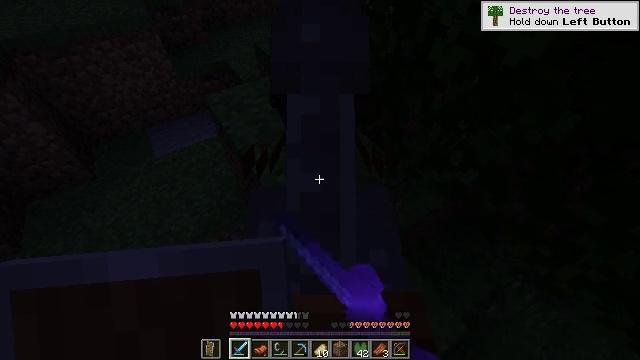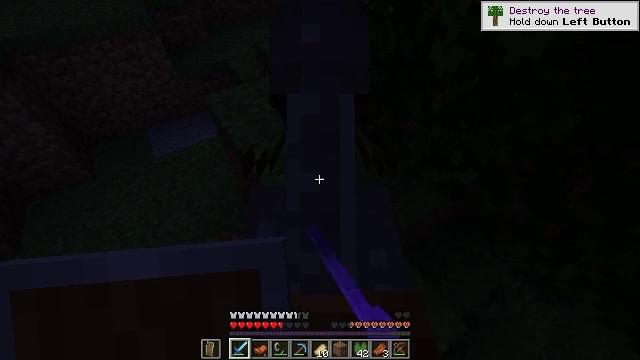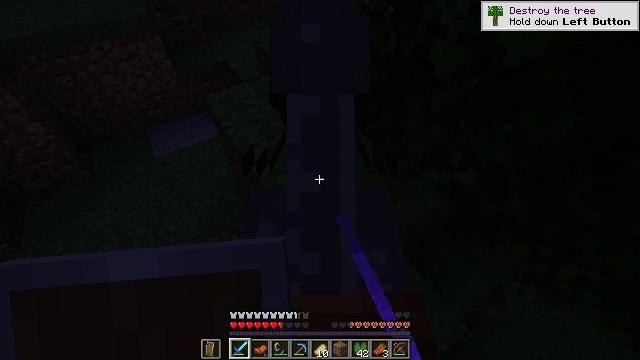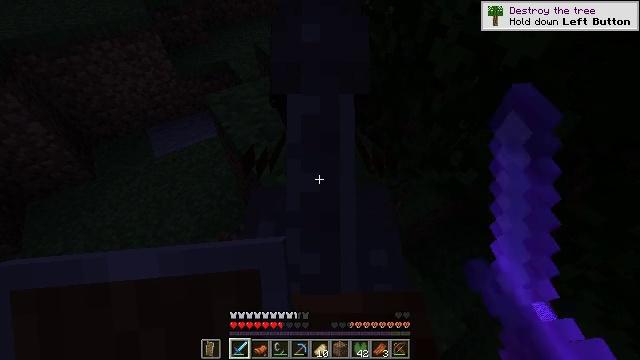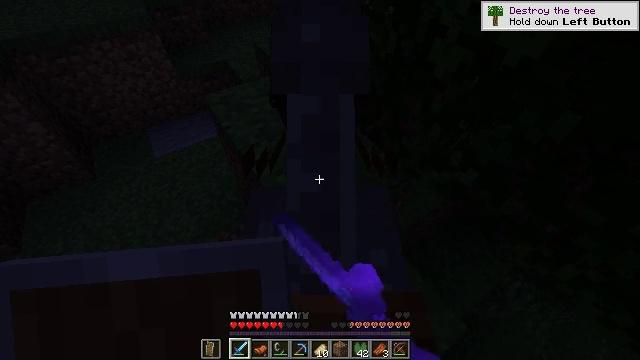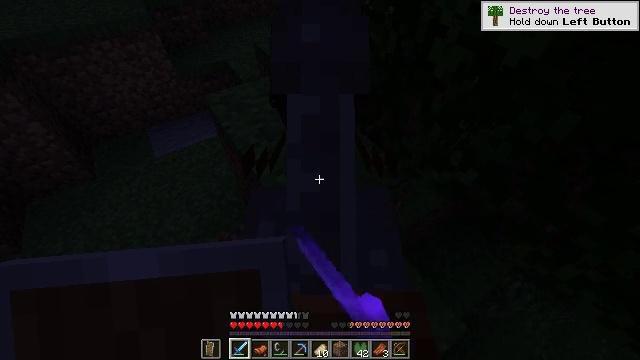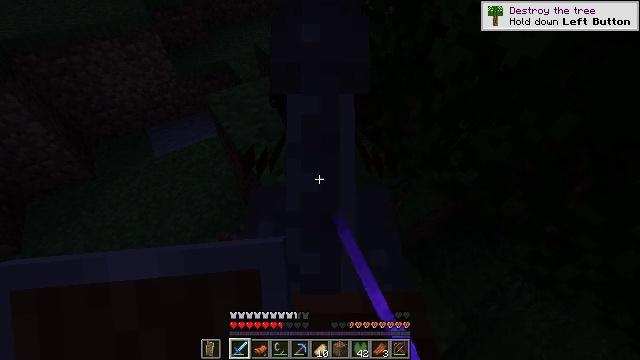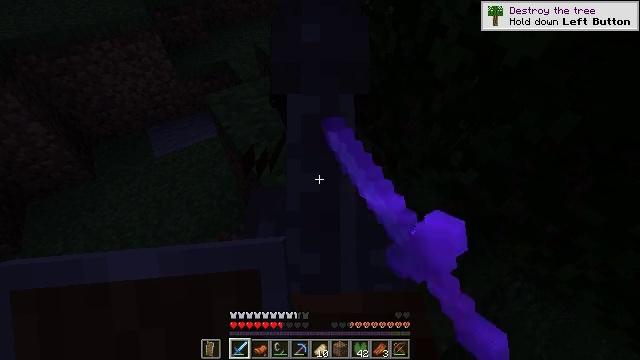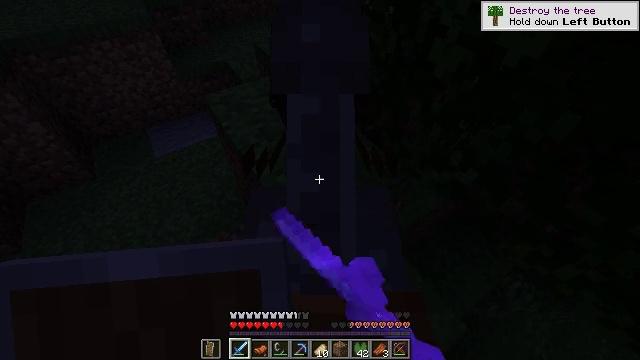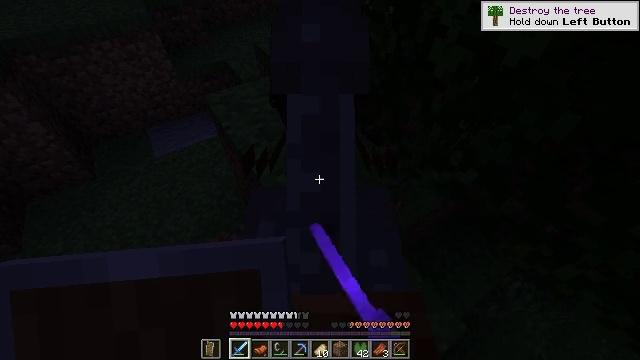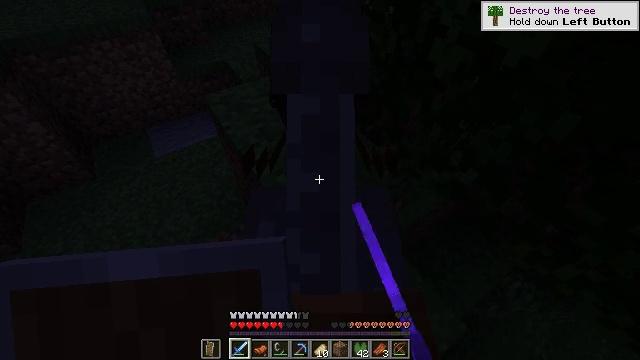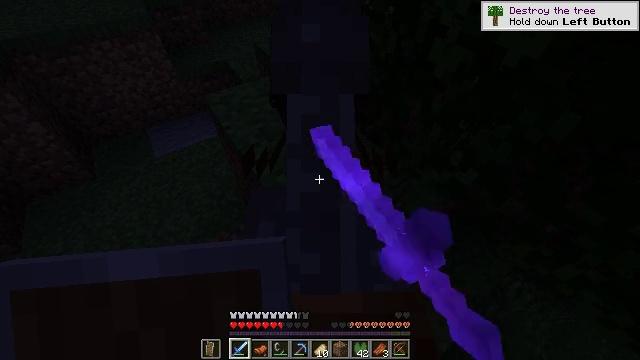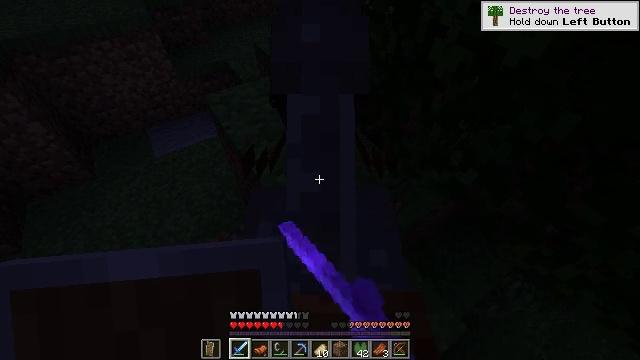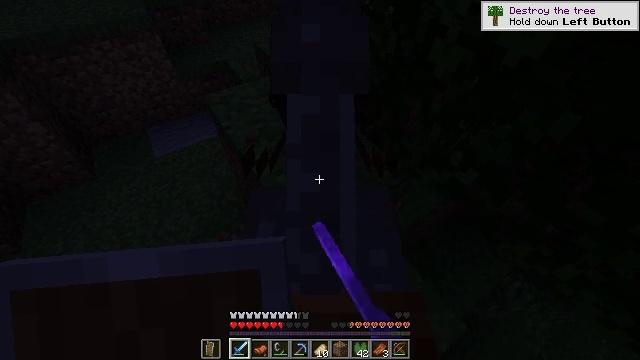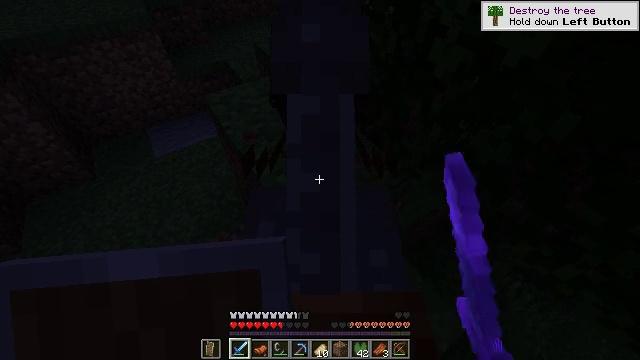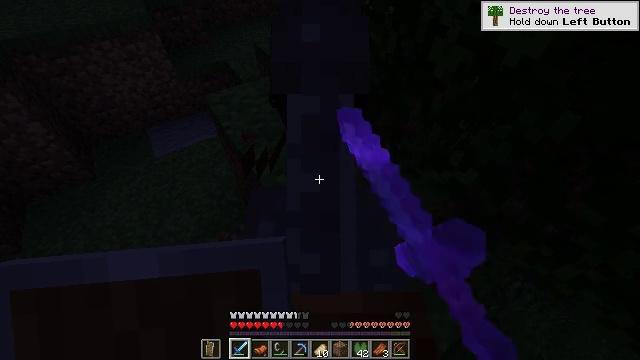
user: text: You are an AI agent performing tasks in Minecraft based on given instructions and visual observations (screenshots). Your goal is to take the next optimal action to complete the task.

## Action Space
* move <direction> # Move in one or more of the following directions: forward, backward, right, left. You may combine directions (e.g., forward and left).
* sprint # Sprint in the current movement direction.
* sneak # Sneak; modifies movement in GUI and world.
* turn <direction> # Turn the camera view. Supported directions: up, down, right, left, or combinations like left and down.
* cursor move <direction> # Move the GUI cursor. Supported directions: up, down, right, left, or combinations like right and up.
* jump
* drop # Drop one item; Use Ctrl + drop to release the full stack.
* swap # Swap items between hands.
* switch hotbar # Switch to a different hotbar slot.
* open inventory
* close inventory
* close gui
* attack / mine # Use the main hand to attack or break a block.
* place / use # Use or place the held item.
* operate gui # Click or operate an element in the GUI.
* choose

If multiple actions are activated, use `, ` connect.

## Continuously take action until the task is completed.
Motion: motion action
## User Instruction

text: Collect the grass block using a shovel.
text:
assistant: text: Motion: attack / mine
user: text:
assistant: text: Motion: attack / mine
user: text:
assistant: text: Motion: attack / mine
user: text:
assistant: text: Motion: attack / mine
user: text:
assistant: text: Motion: attack / mine
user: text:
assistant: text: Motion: attack / mine
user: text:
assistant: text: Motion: attack / mine
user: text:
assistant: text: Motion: attack / mine
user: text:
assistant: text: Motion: attack / mine
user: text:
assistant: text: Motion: attack / mine
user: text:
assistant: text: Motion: attack / mine
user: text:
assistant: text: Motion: attack / mine
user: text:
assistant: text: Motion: attack / mine
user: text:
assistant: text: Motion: attack / mine
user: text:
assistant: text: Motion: attack / mine
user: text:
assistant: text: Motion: attack / mine
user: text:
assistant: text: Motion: attack / mine
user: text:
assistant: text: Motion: attack / mine
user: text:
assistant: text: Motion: attack / mine
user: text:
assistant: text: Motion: attack / mine
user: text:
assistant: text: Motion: attack / mine
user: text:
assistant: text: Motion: attack / mine
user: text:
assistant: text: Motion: attack / mine
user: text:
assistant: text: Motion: attack / mine
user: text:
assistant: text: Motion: attack / mine
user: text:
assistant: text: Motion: attack / mine
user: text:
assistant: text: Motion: attack / mine
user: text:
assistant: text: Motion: attack / mine
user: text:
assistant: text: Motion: attack / mine
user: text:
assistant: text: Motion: attack / mine